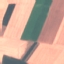
Land use / land cover class: AnnualCrop